Question: I have encountered a problem whilst working the 'JFrame''s, and JButtons. I am trying to center my 'JButton', however when I do so, it covers almost the entire screen. Any idea's on what's causing this?
Here is a picture on how it looks :

And here is my code :
'''
package character;
import javax.imageio.ImageIO;
import javax.swing.*;
import java.awt.*;
import java.io.IOException;
/**
* Created by Niknea on 6/28/14.
*/
public class characterSelector{
JFrame cselectorButtons, clogo;
JLabel logo, characterName, label;
JButton male, female;
public characterSelector(){
this.createCharacterSelector();
}
public void createCharacterSelector() {
try {
label = new JLabel(new ImageIcon(ImageIO.read(getClass()
.getResource("/resources/Grass_Background.jpg"))));
cselectorButtons = new JFrame("SupremeSoccer");
logo = new JLabel(new ImageIcon(ImageIO.read(this.getClass().getResource("/resources/Character_Selector_Image.png"))));
characterName = new JLabel("<Character Name>");
characterName.setFont(new Font(characterName.getFont().getName(),
Font.HANGING_BASELINE, 50));
/*
Buttons
*/
male = new JButton("Male");
////******************////
//// END OF BUTTONS ////
////****************////
cselectorButtons.add(logo);
cselectorButtons.setDefaultCloseOperation(JFrame.EXIT_ON_CLOSE);
cselectorButtons.setContentPane(label);
cselectorButtons.setLayout(new BorderLayout());
cselectorButtons.add(logo, BorderLayout.NORTH);
cselectorButtons.add(male, BorderLayout.CENTER);
cselectorButtons.pack();
cselectorButtons.setLocationRelativeTo(null);
cselectorButtons.setVisible(true);
} catch (IOException exp) {
exp.printStackTrace();
}
}
}
'''
Thanks again.
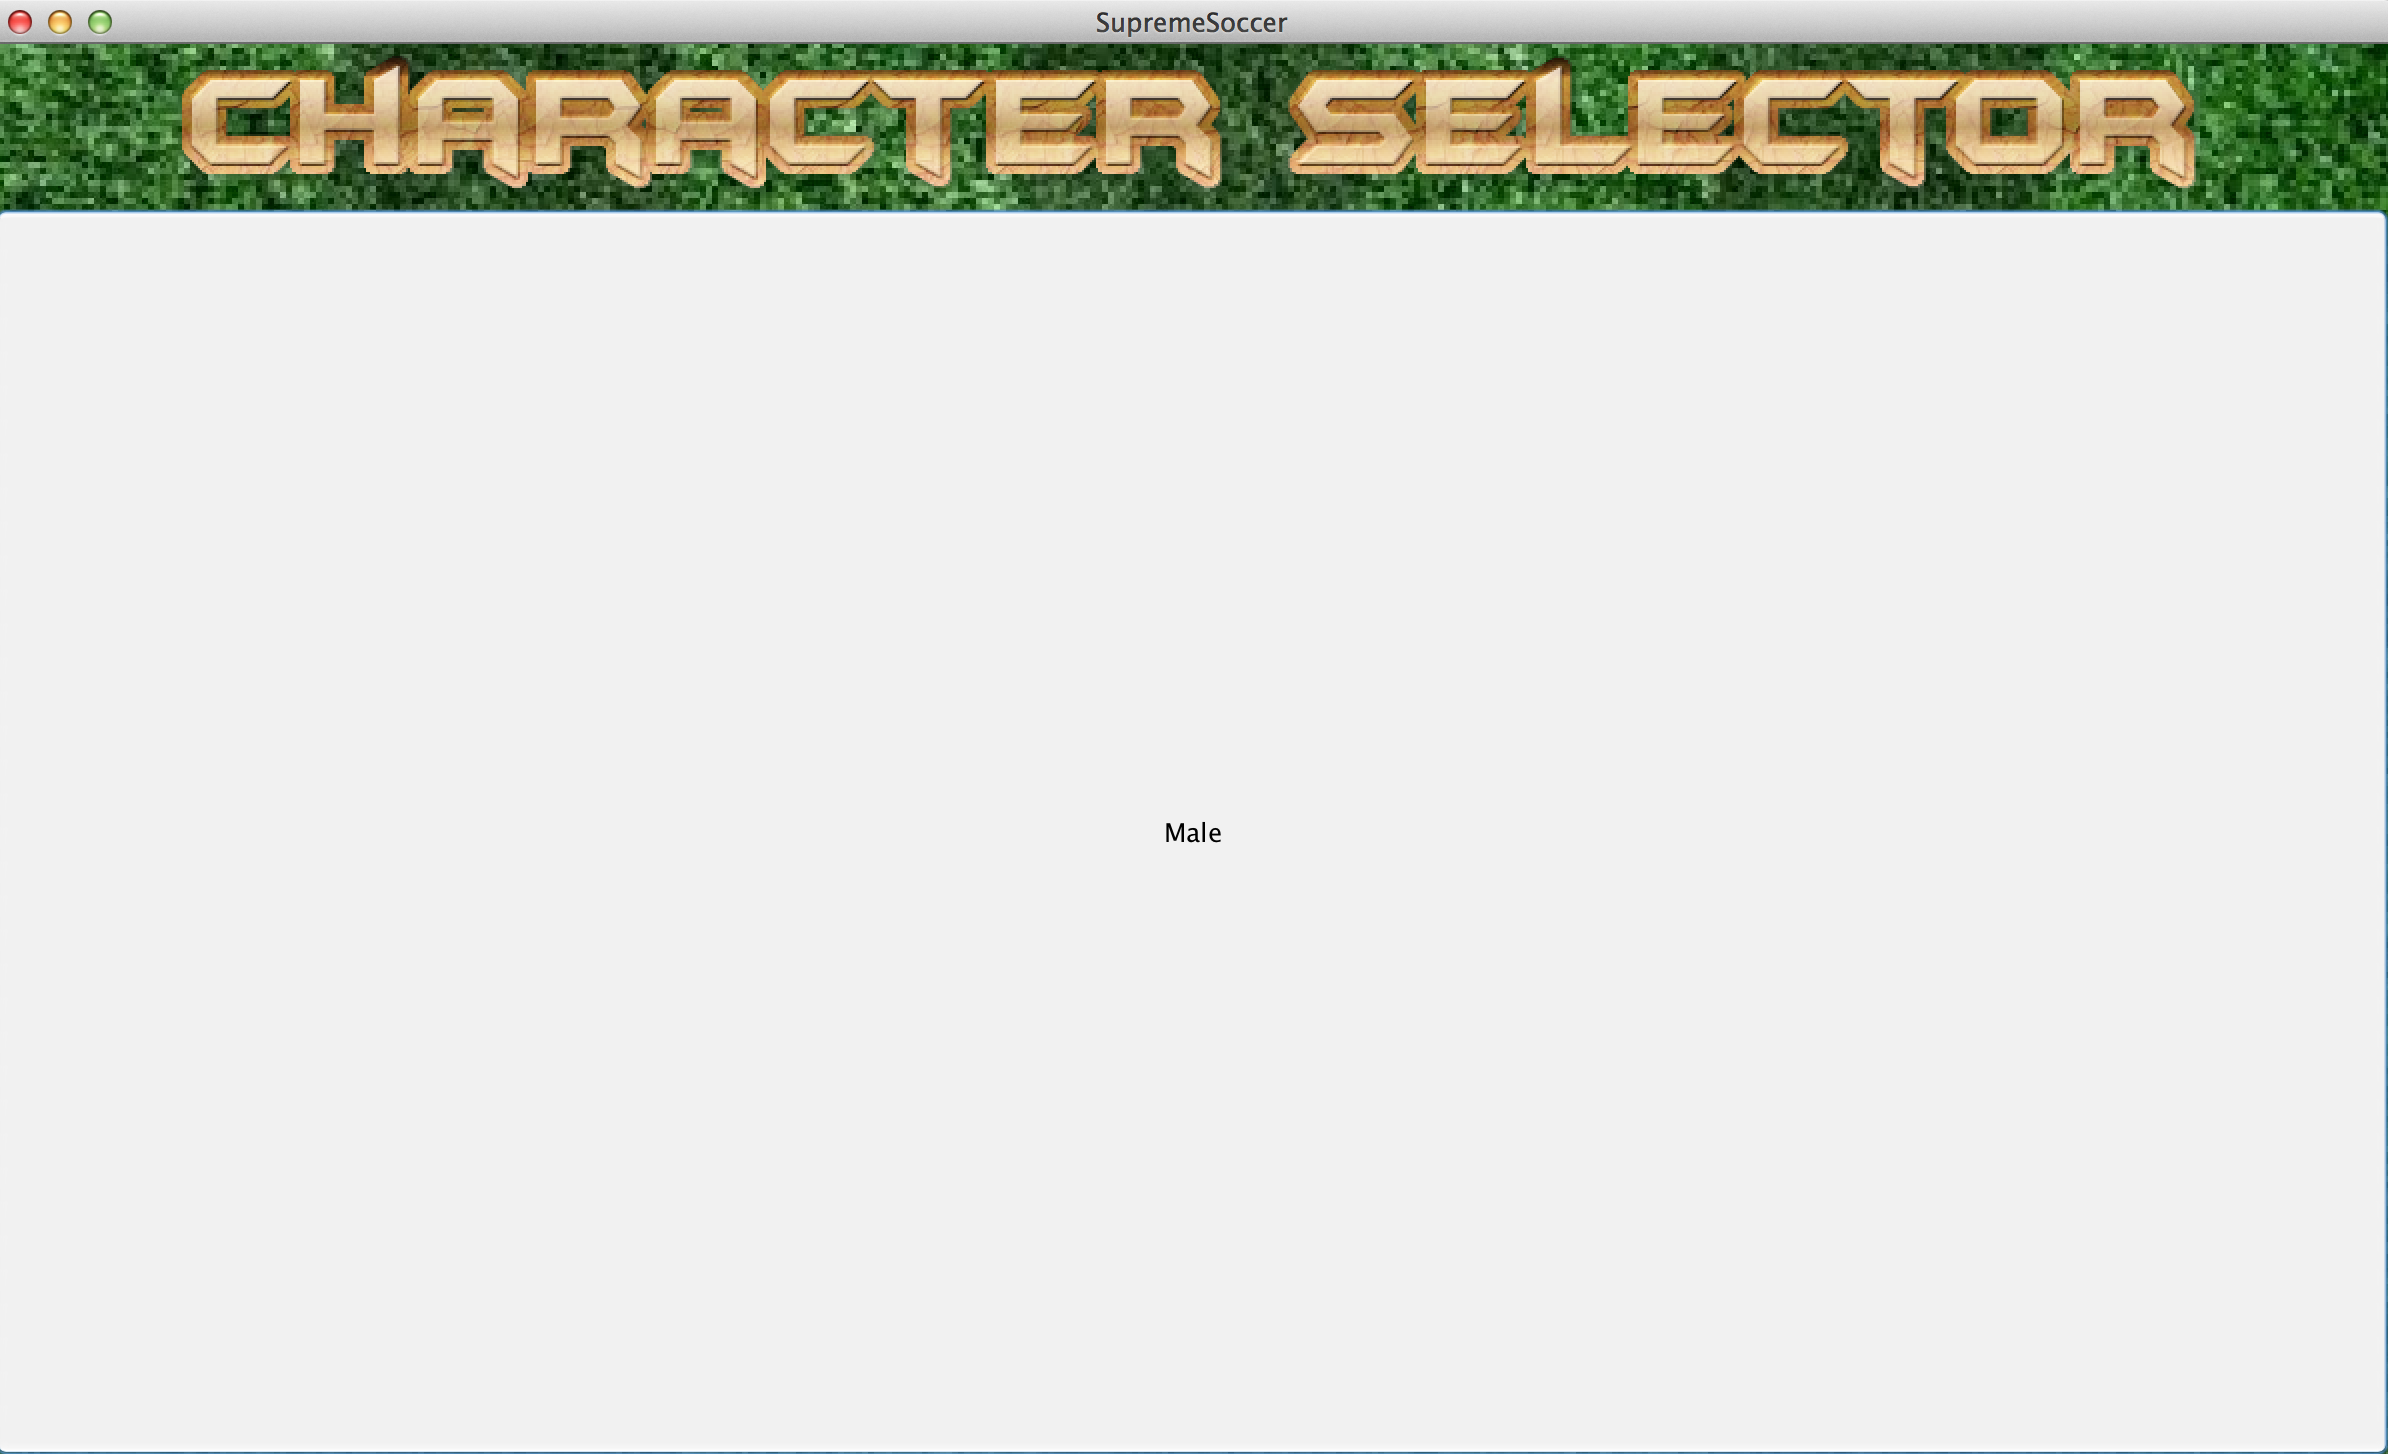
Answer: > Any idea's on what's causing this?
This is the default behaviour of 'BorderLayout'. The component at the 'CENTER' position will occupy the maximum amount of space the is available from the parent component, when the other ('NORTH', 'SOUTH', 'EAST', 'WEST') positions have been taken into account
Depending on what you are trying to achieve you might consider creating another 'JPanel' (set it's 'opaque' state to 'false' so it's transparent) and use something like 'GridLayout' or 'GridBagLayout' instead.
Take a look at <URL> for some more ideas
So based on your <URL>, I changed
'''
part2 = new JPanel();
'''
to
'''
part2 = new JPanel(new java.awt.GridBagLayout());
'''
And got...

Start by breaking down your requirements into individual containers and focus on the layout requirements for each individual, then build them all back into a single container.
This will make changing them later much easier and also make controlling them much easier...

'''
import java.awt.BorderLayout;
import java.awt.Color;
import java.awt.EventQueue;
import java.awt.Font;
import java.awt.GridBagConstraints;
import java.awt.GridBagLayout;
import java.awt.Insets;
import java.awt.image.BufferedImage;
import java.io.IOException;
import javax.imageio.ImageIO;
import javax.swing.ImageIcon;
import javax.swing.JButton;
import javax.swing.JFrame;
import javax.swing.JLabel;
import javax.swing.JPanel;
import javax.swing.JTextField;
import javax.swing.UIManager;
import javax.swing.UnsupportedLookAndFeelException;
public class ExampleLayout {
public static void main(String[] args) {
new ExampleLayout();
}
public ExampleLayout() {
EventQueue.invokeLater(new Runnable() {
@Override
public void run() {
try {
UIManager.setLookAndFeel(UIManager.getSystemLookAndFeelClassName());
} catch (ClassNotFoundException | InstantiationException | IllegalAccessException | UnsupportedLookAndFeelException ex) {
}
JFrame frame = new JFrame("Testing");
frame.setDefaultCloseOperation(JFrame.EXIT_ON_CLOSE);
frame.setLayout(new BorderLayout());
frame.add(new TestPane());
frame.pack();
frame.setLocationRelativeTo(null);
frame.setVisible(true);
}
});
}
public class TestPane extends JPanel {
private HeaderPane header;
private ScorePane score;
private CharacterSelectionPane characterSelection;
public TestPane() {
setLayout(new BorderLayout());
JLabel background = new JLabel();
try {
BufferedImage img = ImageIO.read(getClass().getResource("/Grass.jpg"));
background.setIcon(new ImageIcon(img));
} catch (IOException ex) {
ex.printStackTrace();
}
add(background);
background.setLayout(new GridBagLayout());
header = new HeaderPane();
score = new ScorePane();
characterSelection = new CharacterSelectionPane();
GridBagConstraints gbc = new GridBagConstraints();
gbc.gridwidth = GridBagConstraints.REMAINDER;
gbc.weightx = 1;
gbc.fill = GridBagConstraints.BOTH;
background.add(header, gbc);
background.add(score, gbc);
gbc.weighty = 1;
background.add(characterSelection, gbc);
}
}
public class HeaderPane extends JPanel {
public HeaderPane() {
setLayout(new BorderLayout());
JLabel label = new JLabel("Character Selection");
label.setForeground(Color.WHITE);
label.setFont(label.getFont().deriveFont(Font.BOLD, 48f));
label.setHorizontalAlignment(JLabel.CENTER);
add(label);
setOpaque(false);
}
}
public class ScorePane extends JPanel {
public ScorePane() {
JLabel label = new JLabel("[-][-[]-][-]");
label.setForeground(Color.YELLOW);
add(label);
setOpaque(false);
}
}
public class CharacterSelectionPane extends JPanel {
private JButton btMale;
private JButton btFemale;
private JTextField tfName;
private JButton btContinue;
public CharacterSelectionPane() {
setOpaque(false);
setLayout(new GridBagLayout());
btMale = new JButton("Male");
btFemale = new JButton("Female");
btContinue = new JButton("Continue");
tfName = new JTextField(10);
GridBagConstraints gbc = new GridBagConstraints();
gbc.gridx = 0;
gbc.gridy = 0;
gbc.insets = new Insets(4, 4, 4, 4);
gbc.fill = GridBagConstraints.HORIZONTAL;
add(btMale, gbc);
gbc.gridx++;
add(btFemale, gbc);
gbc.gridx = 0;
gbc.gridy++;
add(new JLabel("Name:"), gbc);
gbc.gridx++;
add(tfName, gbc);
gbc.gridx = 0;
gbc.gridy++;
gbc.gridwidth = GridBagConstraints.REMAINDER;
add(btContinue, gbc);
}
}
}
'''